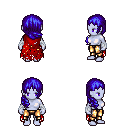
a pixel art fantasy rpg character, female body template, dark elf, purple skin, red tattered cape, gold greaves, blue right-swept hairstyle, white cloth bandages, four views (front, back, left, right), 2x2 character sprite sheet, small pixel art, hard edges, no anti-aliasing